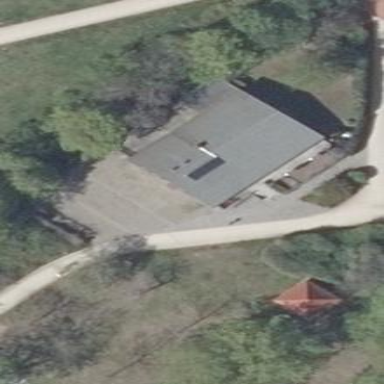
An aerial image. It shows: Parking area with surface.